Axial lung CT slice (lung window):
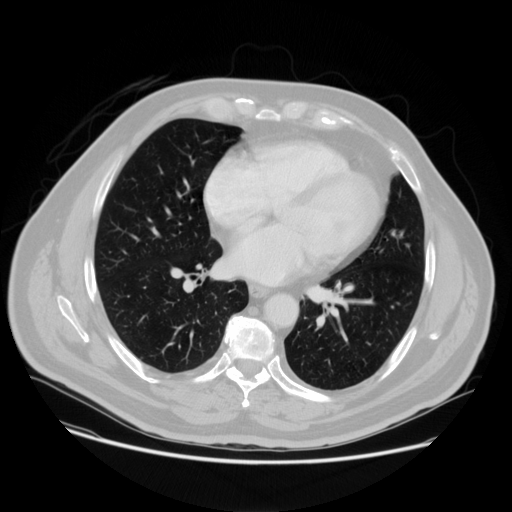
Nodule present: no